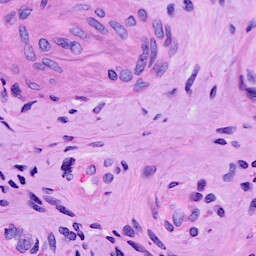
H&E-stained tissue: Cervix